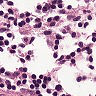
Metastatic tissue present: no